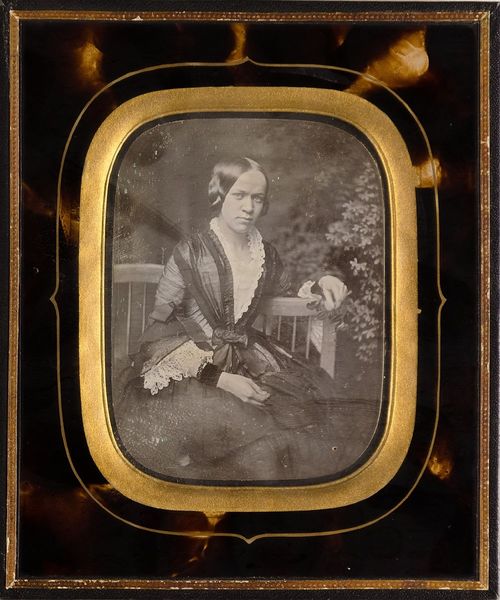
Titel: Ines Fermina Mahn (gest. 1914), verh. m. Hermann Strebel
Standort: Hamburg
Institution: Museum für Kunst und Gewerbe Hamburg
Schlagwörter: frau, portrait, figur, foto, fotografie, photographie, photo, lichtbild, daguerreotypie, bildwerke, angewandte und bildende kunst, hessische systematik, porträt, porträtfotografie, porträtphotographie, hüftbild